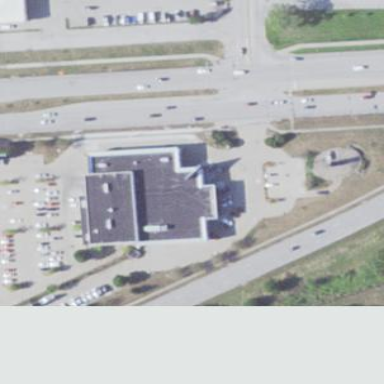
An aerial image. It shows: Building housing car shop.